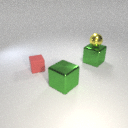
large green metal cube to the left of large green metal cube